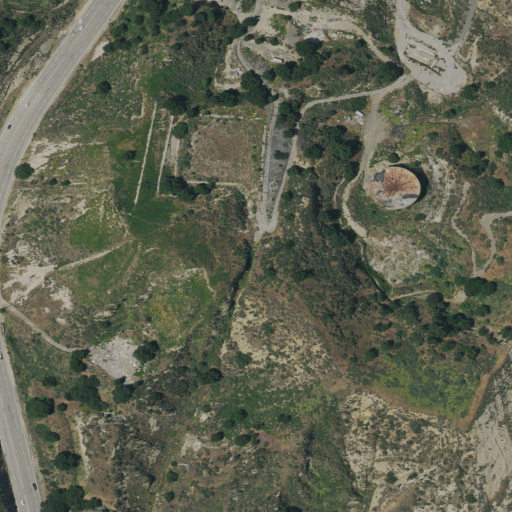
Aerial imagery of gap in California named Fremont Pass containing shrub, open development, low intensity development, and medium intensity development